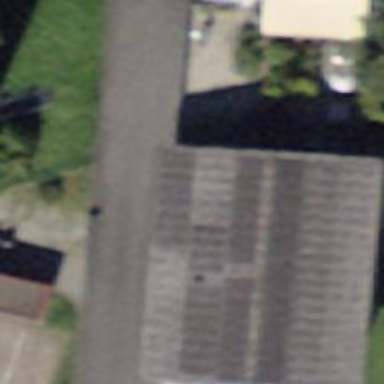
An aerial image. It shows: Industrial building.